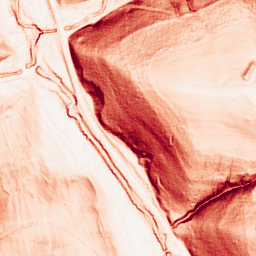
Category: morphological
Decomposition family: morphological_gradient
Decomposition parameters: size: 3
shape: square
Upsampling method: regularized
Upsampling parameters: scale: 4
lambda_reg: 0.01
Upsampling scale: 4